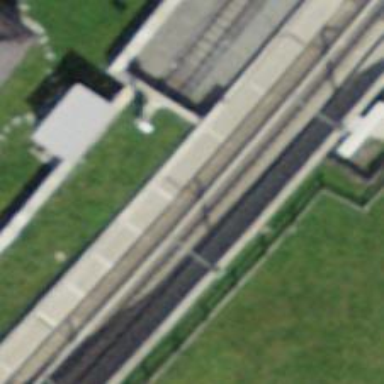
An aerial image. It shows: Narrow-gauge railway track with one electrified contact line.